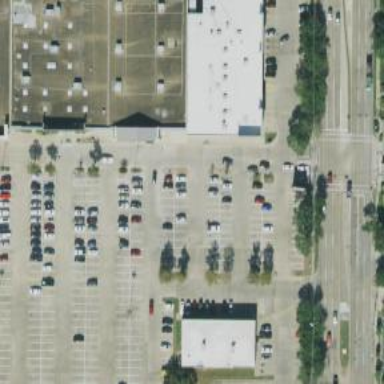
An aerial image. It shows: Parking space is available.